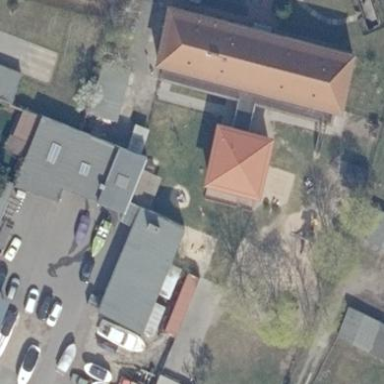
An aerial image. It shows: Kindergarten.